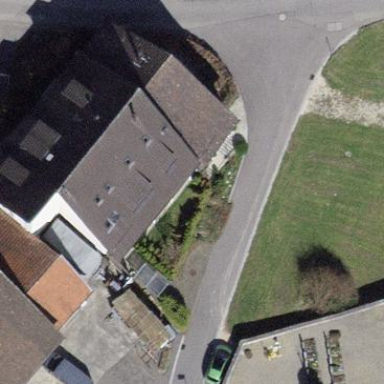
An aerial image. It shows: Building with gabled roof oriented across.